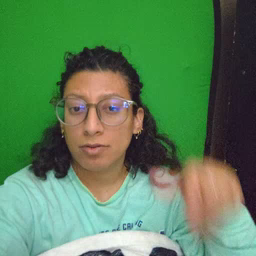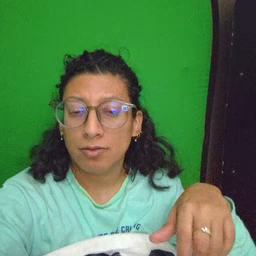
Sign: cow